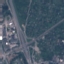
Land use / land cover: Highway